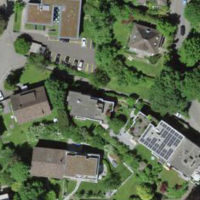
EUNIS habitat code: 55
Species observed at this site:
Asplenium trichomanes
Vinca major
Geum urbanum